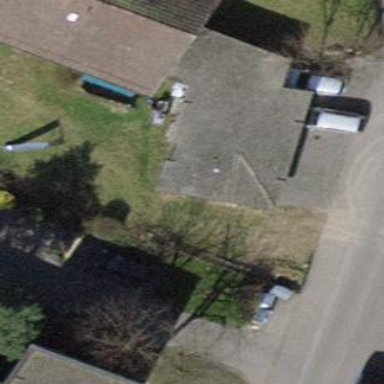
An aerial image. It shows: Group of garages.